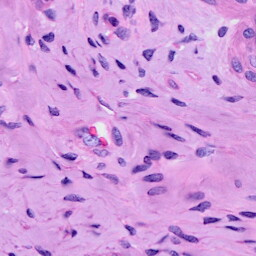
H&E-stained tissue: Cervix